Field crop: maize
Growth stage: 2
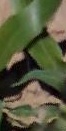
Species: maize